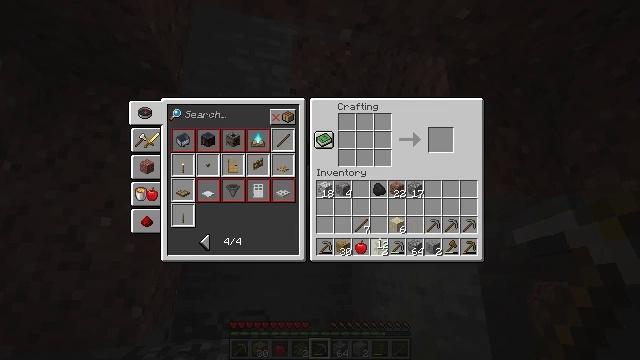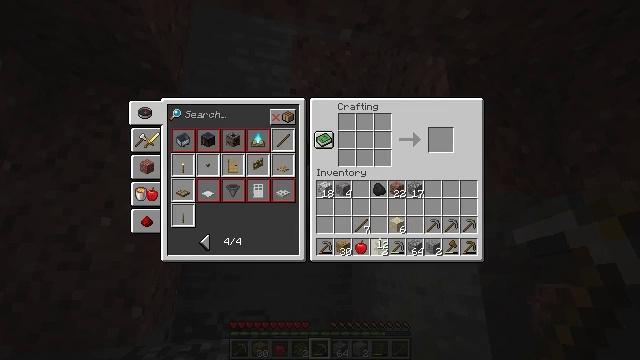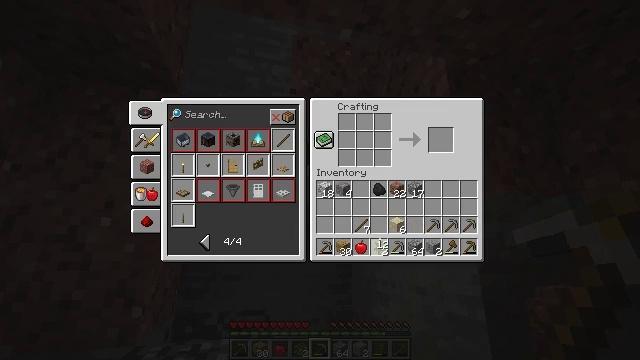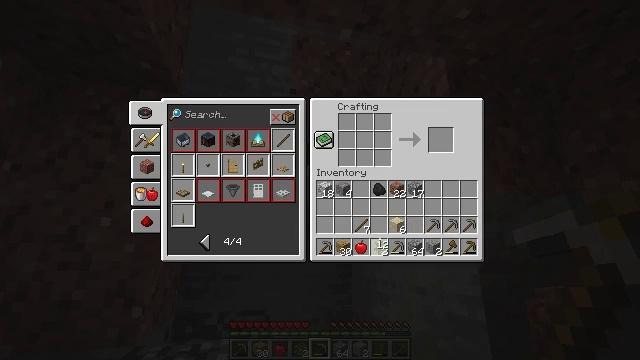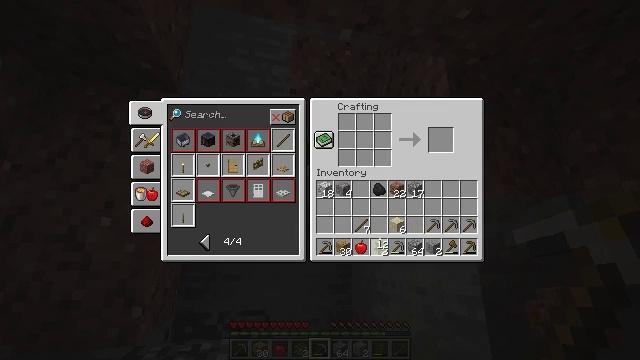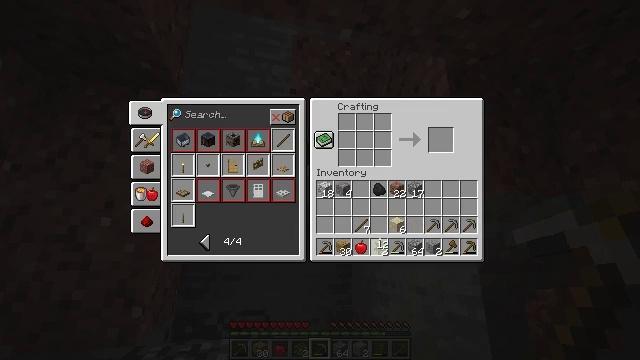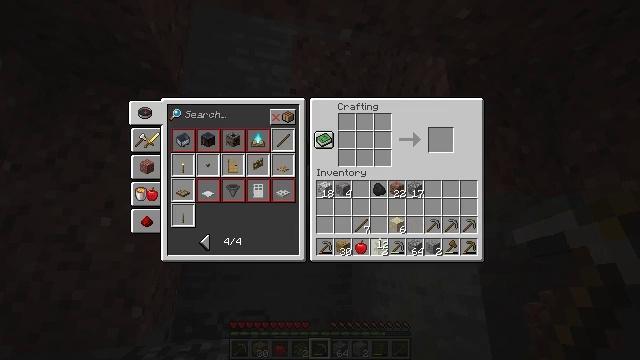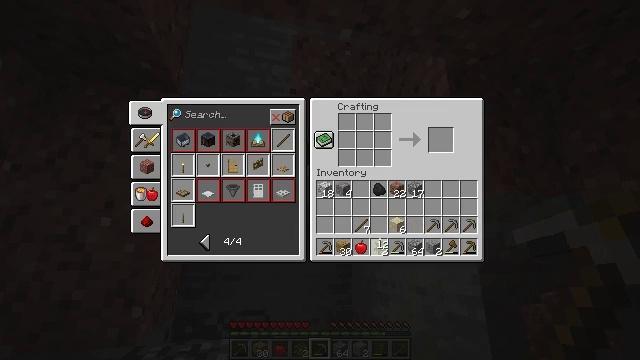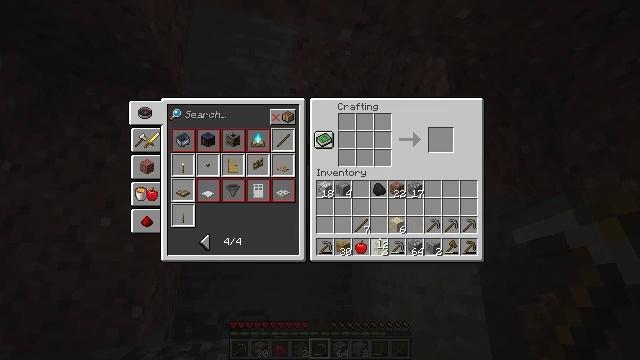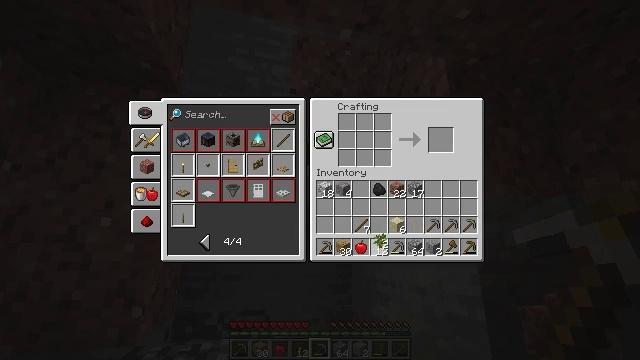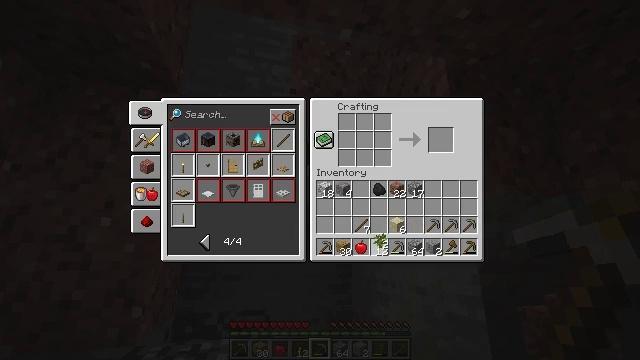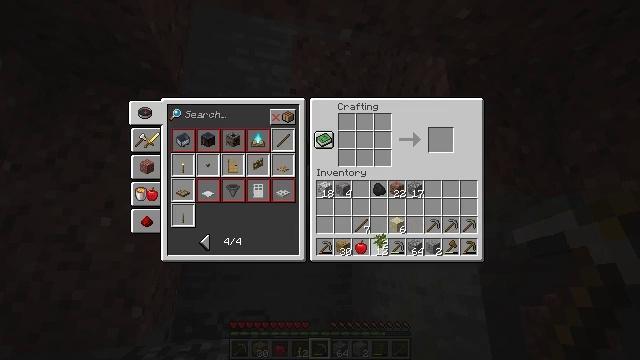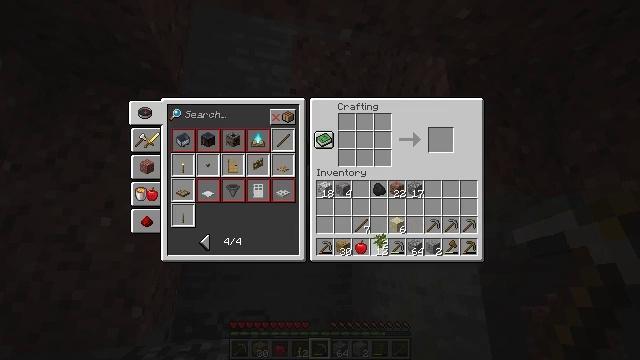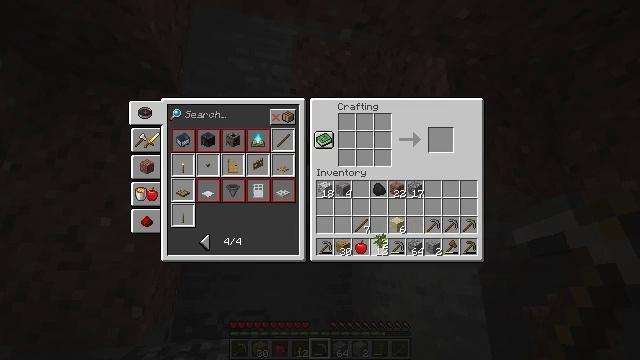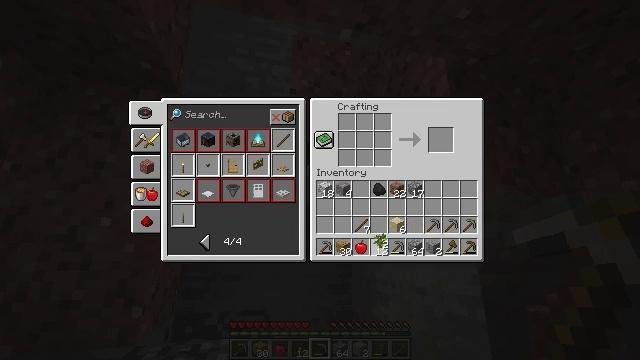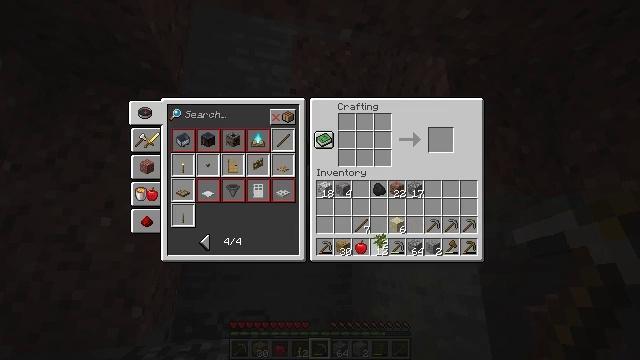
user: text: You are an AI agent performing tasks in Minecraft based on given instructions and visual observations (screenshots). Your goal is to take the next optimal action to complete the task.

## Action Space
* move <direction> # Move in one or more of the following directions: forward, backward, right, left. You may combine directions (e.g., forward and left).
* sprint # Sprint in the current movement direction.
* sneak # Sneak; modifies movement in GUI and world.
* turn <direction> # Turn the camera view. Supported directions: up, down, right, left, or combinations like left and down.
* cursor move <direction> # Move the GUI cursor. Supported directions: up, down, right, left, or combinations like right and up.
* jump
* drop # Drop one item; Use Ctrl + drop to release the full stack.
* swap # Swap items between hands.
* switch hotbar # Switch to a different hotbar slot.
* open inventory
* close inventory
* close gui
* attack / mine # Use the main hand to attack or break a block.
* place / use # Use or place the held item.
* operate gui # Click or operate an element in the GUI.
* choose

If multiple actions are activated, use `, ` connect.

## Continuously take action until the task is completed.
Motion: motion action
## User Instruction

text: Recycle the crafting table.
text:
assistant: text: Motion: no_op
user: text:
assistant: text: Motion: no_op
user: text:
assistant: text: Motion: no_op
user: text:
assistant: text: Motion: no_op
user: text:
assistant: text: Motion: operate gui
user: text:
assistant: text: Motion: operate gui
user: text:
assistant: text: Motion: operate gui
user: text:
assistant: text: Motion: operate gui
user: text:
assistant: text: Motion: no_op
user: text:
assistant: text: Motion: no_op
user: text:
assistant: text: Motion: no_op
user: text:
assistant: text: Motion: no_op
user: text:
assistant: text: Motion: no_op
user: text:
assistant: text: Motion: no_op
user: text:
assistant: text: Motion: no_op
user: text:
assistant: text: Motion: no_op
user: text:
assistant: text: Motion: no_op
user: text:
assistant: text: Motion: no_op
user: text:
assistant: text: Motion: close gui
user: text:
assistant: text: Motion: no_op
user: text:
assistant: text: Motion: no_op
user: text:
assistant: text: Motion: no_op
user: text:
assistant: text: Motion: no_op
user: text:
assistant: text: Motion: no_op
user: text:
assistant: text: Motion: no_op
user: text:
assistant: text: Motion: no_op
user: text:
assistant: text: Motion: no_op
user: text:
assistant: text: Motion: no_op
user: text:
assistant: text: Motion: no_op
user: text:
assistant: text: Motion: no_op